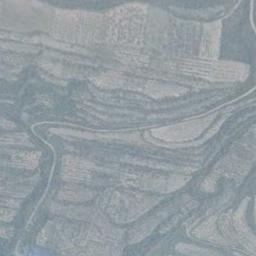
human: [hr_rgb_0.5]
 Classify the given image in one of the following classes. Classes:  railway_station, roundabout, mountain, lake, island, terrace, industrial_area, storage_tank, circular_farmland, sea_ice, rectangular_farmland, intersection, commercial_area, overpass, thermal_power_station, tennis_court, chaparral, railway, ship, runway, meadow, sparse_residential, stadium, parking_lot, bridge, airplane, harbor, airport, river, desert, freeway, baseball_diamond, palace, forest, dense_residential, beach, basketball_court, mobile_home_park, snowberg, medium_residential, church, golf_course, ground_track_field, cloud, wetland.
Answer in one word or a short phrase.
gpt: terrace